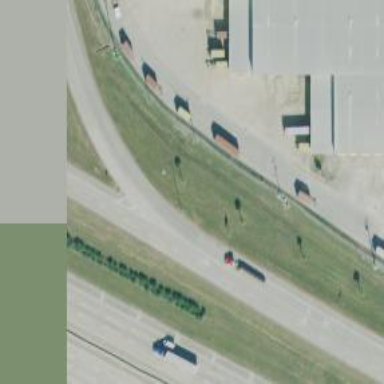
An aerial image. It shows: Secondary road with frontage road.